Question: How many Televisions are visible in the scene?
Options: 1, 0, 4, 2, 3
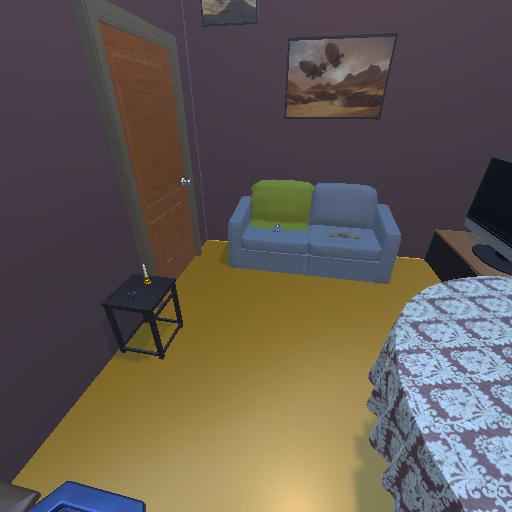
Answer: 1